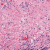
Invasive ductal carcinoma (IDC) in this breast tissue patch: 1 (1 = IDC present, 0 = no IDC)